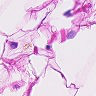
Metastatic tissue present: no